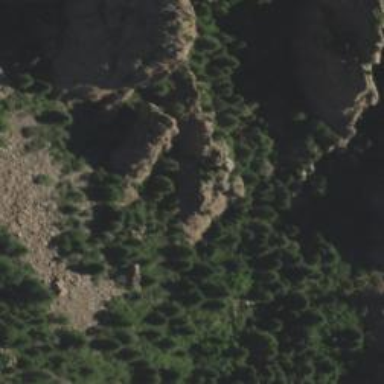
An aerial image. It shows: Natural cliff.